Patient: sex M, age 61
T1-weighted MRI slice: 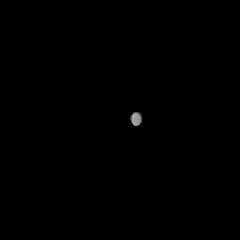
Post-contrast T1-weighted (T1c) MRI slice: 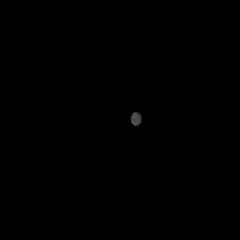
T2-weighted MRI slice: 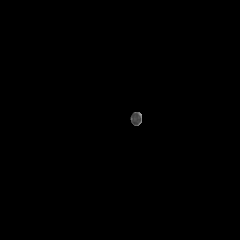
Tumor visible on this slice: no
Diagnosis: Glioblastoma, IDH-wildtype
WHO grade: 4